Interaction volume radius: 5 \u00c5
Interaction volume height: 30 \u00c5
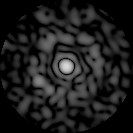
Disorder parameter: 0.8353